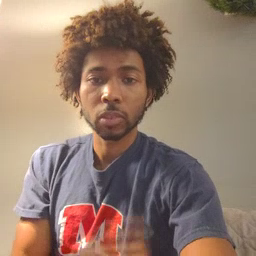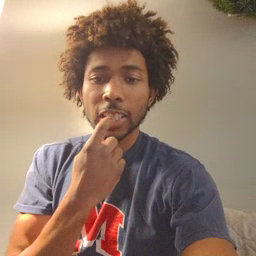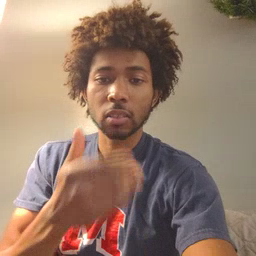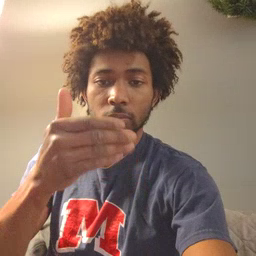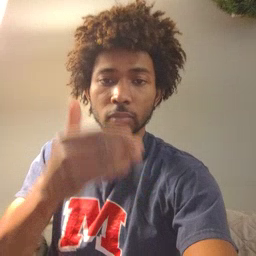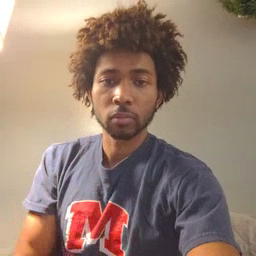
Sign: glasswindow